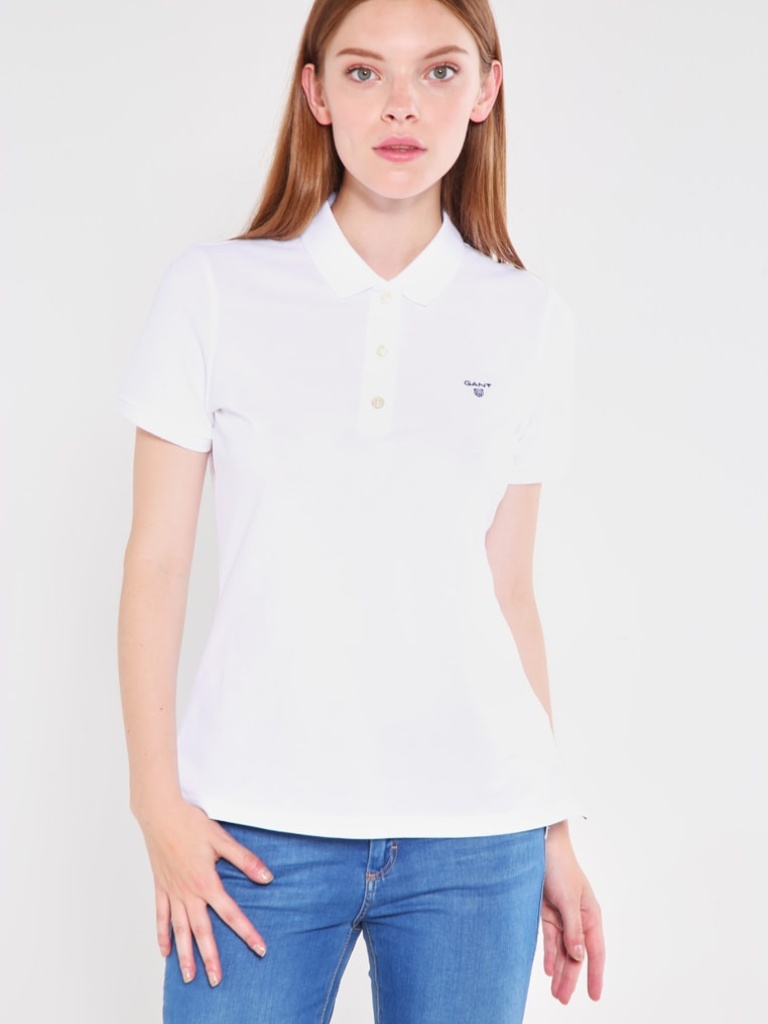
cotton tight short sleeve hip length Untucked polo polo